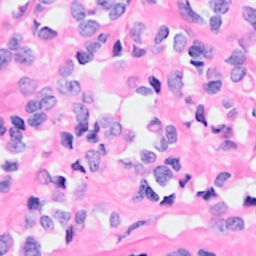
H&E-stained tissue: Breast